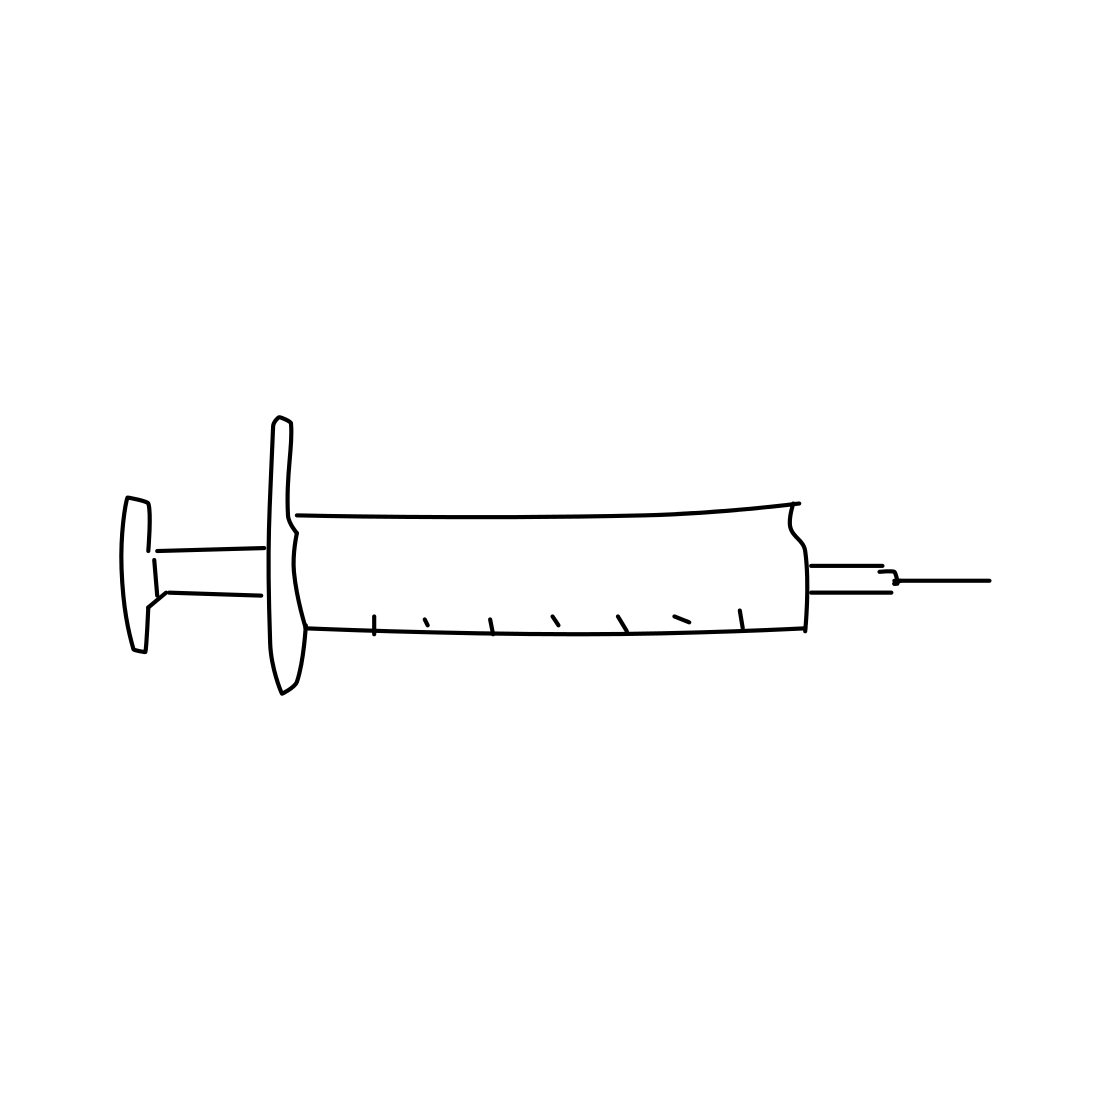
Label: syringe